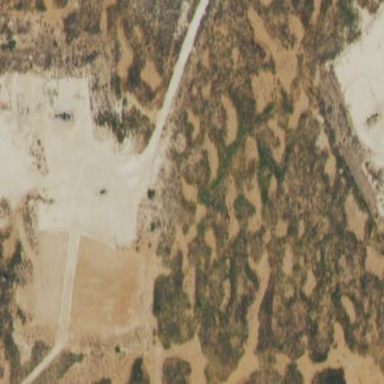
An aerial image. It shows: Wellsite surrounded by sand.